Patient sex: M
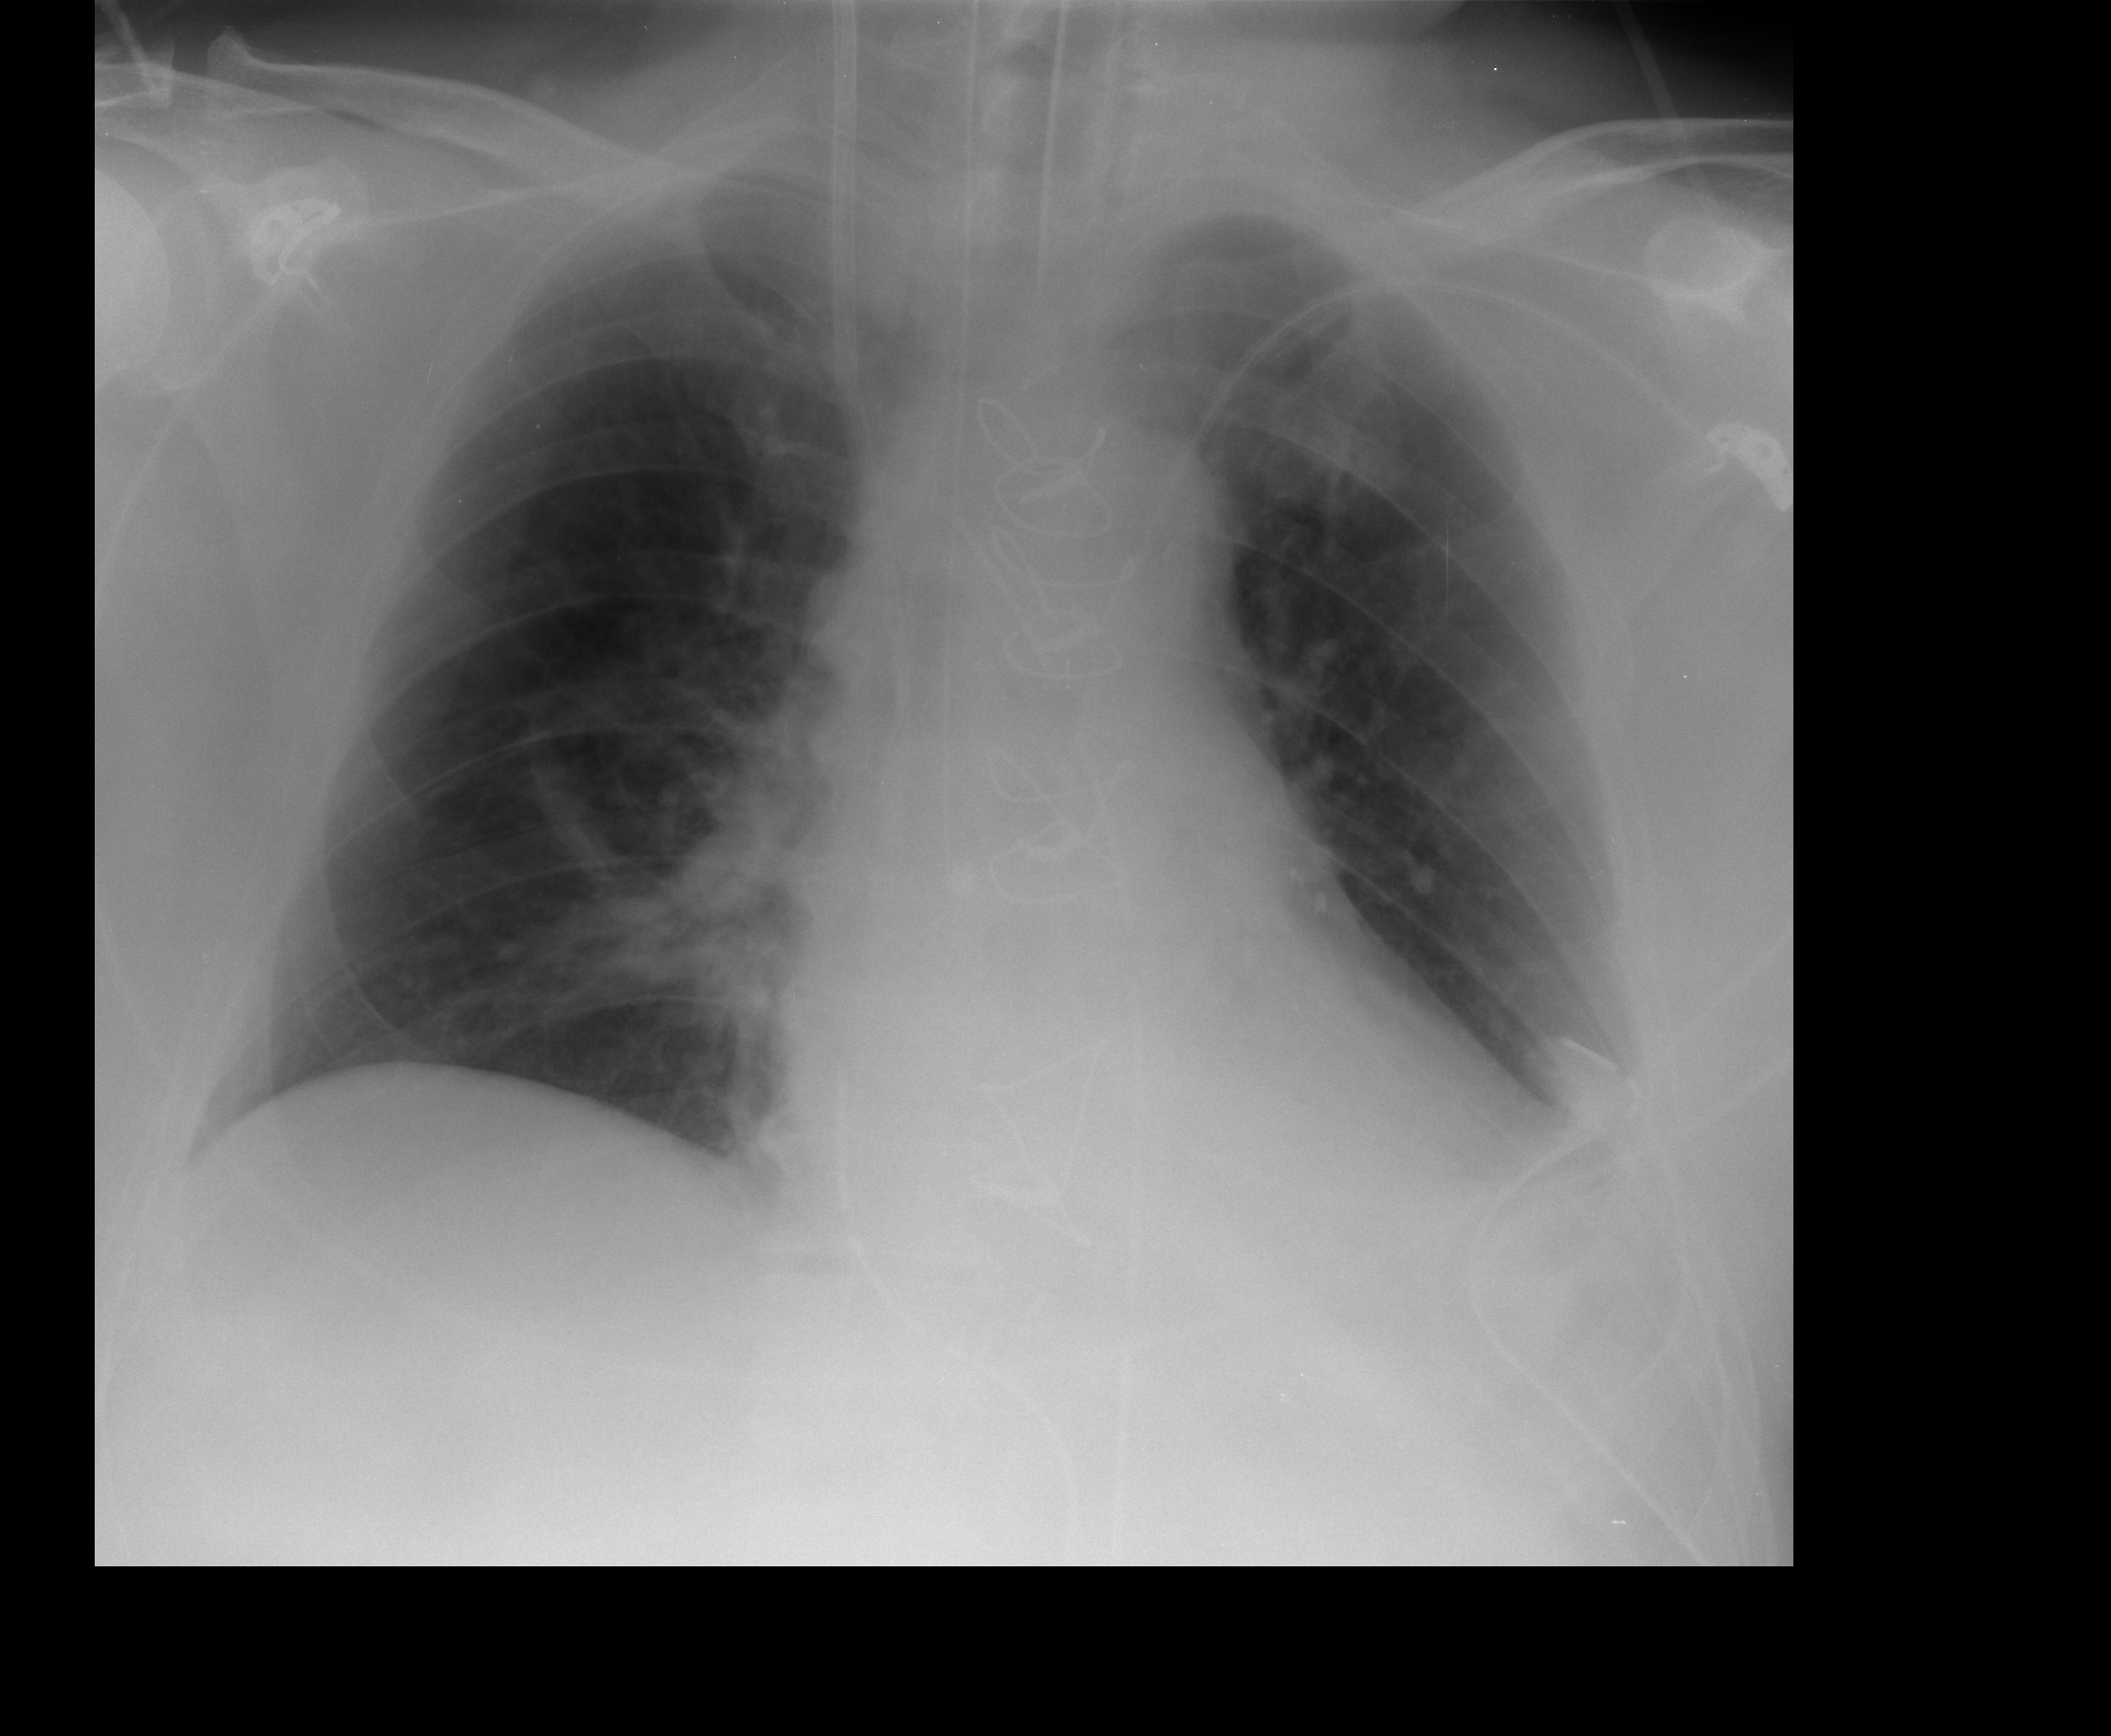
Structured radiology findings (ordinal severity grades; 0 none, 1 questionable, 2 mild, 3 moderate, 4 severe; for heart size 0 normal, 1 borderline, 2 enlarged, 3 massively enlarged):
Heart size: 1
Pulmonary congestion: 0
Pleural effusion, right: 0
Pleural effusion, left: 2
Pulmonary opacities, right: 0
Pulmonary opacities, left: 0
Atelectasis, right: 2
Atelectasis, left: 2